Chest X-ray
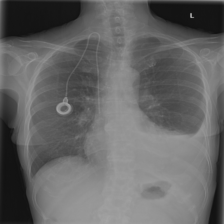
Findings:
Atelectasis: negative
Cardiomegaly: negative
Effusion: negative
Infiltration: negative
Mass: negative
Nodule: negative
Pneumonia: negative
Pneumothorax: negative
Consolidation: negative
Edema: negative
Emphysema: negative
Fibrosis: negative
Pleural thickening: negative
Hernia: negative